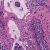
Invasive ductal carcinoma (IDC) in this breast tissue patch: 0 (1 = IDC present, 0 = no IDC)